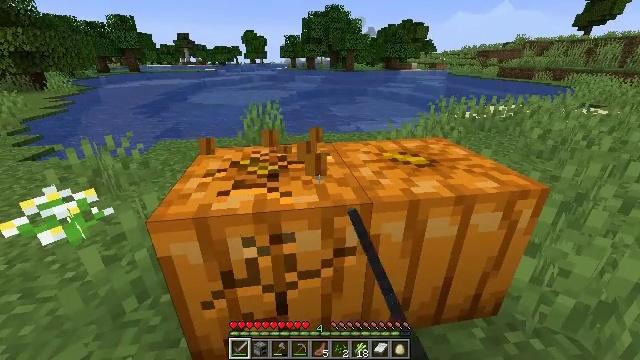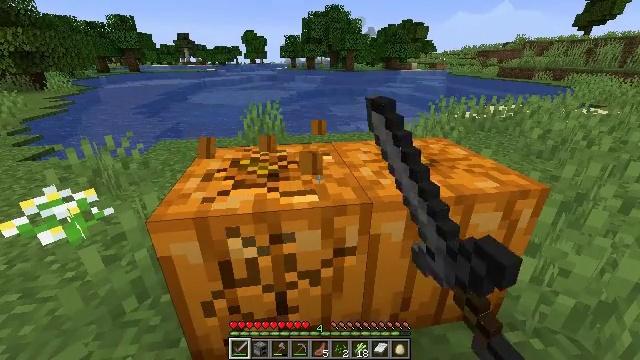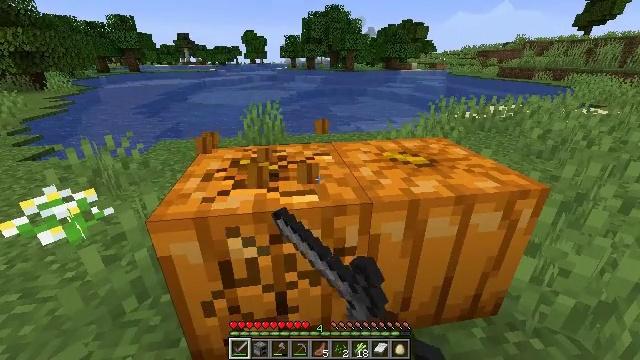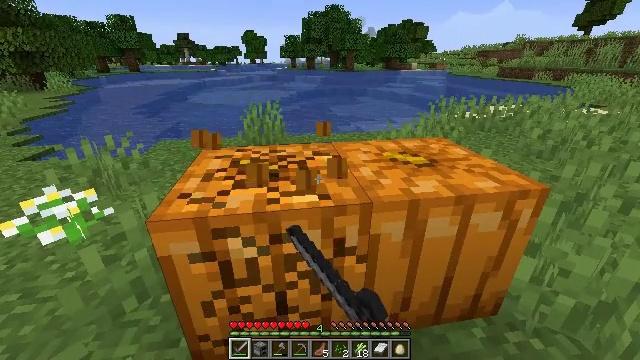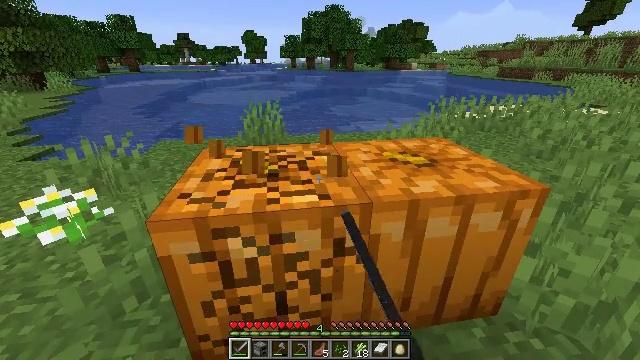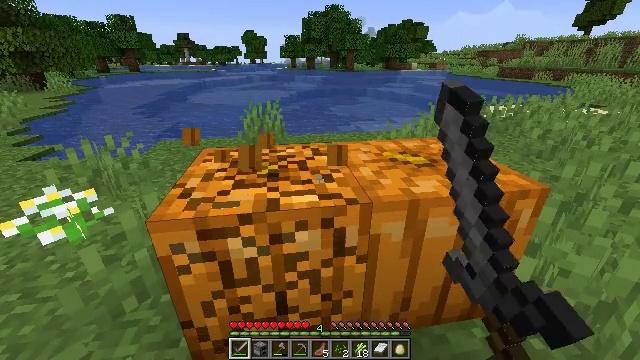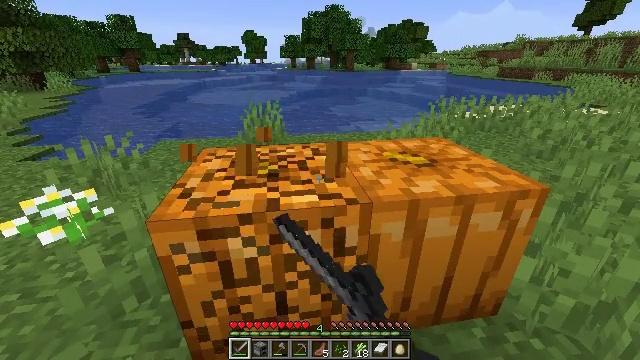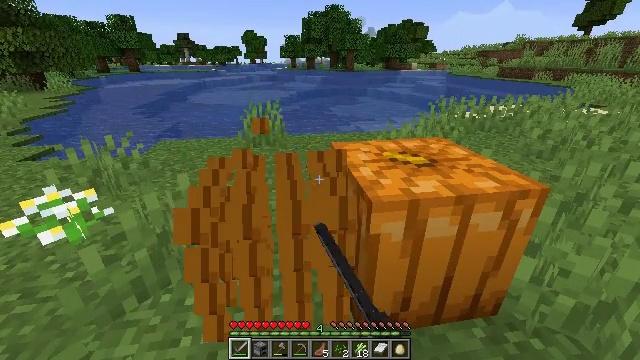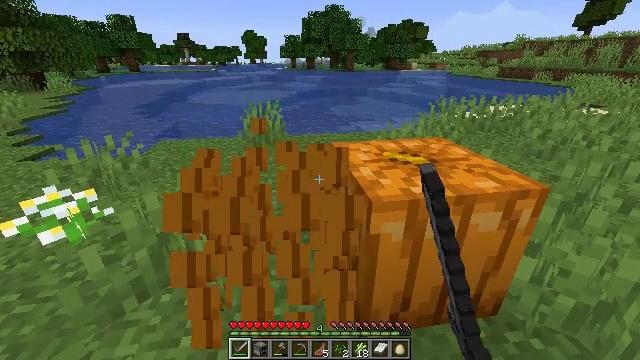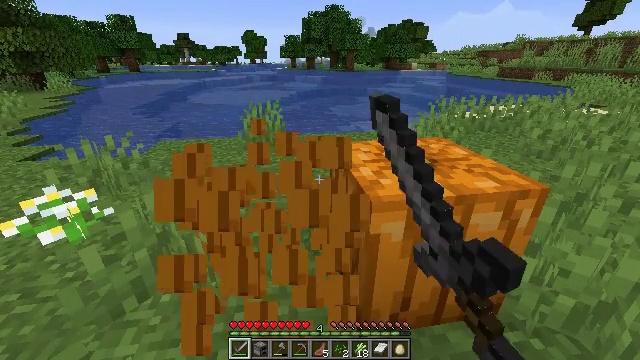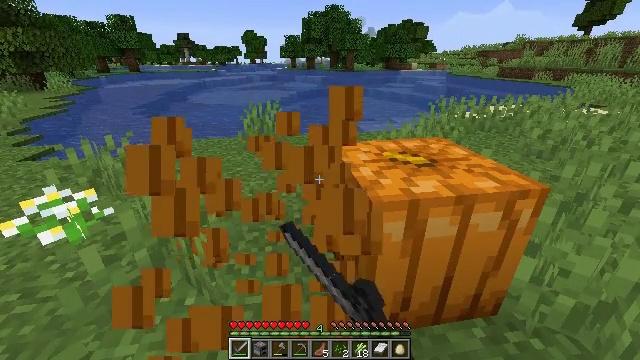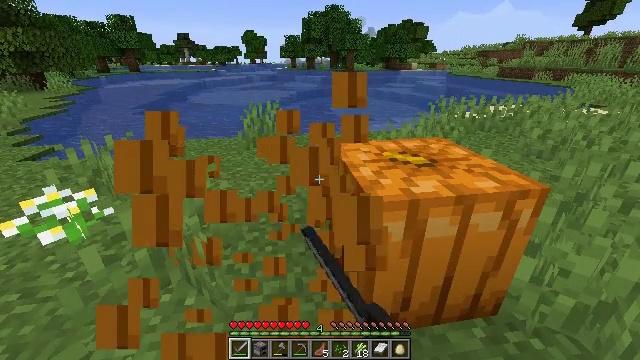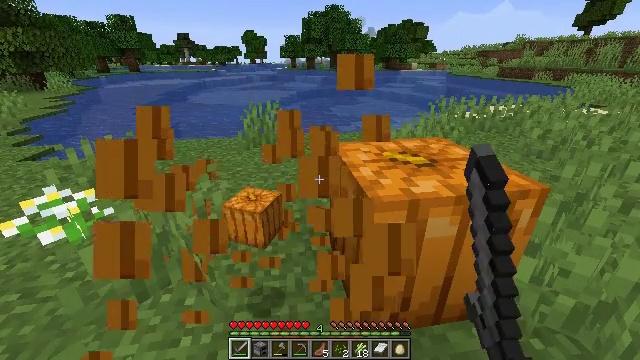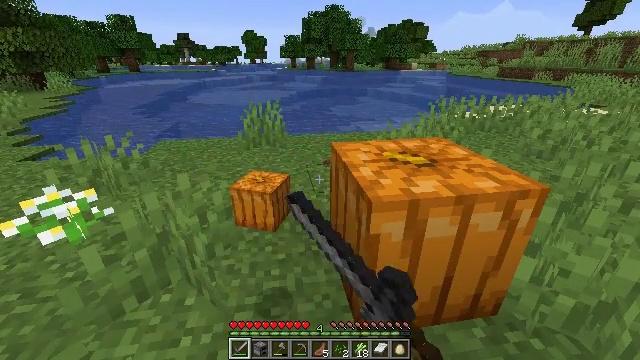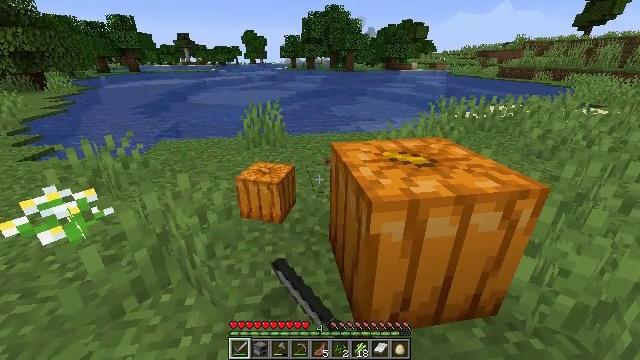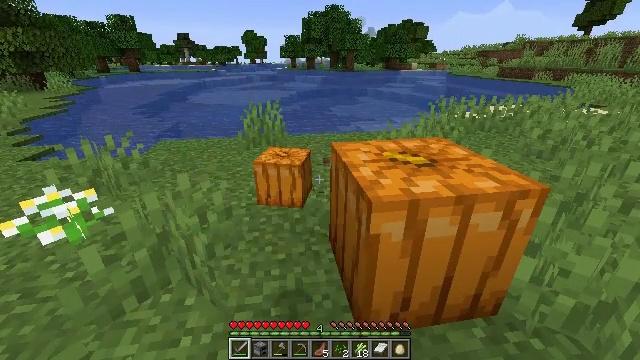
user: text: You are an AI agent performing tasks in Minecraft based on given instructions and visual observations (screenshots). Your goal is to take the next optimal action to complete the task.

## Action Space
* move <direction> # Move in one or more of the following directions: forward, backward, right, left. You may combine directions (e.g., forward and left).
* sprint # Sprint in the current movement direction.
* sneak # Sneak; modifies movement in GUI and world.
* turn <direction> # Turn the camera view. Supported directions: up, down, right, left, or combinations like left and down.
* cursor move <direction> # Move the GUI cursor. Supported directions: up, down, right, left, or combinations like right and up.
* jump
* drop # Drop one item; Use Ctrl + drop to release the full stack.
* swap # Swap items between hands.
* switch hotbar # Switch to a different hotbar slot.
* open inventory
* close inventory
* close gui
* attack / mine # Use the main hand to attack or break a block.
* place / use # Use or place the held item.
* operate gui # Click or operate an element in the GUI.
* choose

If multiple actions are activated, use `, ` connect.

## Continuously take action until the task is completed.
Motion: motion action
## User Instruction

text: Gather a pumpkin block.
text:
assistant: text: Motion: attack / mine
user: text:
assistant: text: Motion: attack / mine
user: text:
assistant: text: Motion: attack / mine
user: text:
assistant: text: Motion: attack / mine
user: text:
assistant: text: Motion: attack / mine
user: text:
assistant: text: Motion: attack / mine
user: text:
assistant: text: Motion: attack / mine
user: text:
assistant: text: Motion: attack / mine
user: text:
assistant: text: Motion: attack / mine
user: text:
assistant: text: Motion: attack / mine
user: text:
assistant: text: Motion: attack / mine
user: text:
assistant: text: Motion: attack / mine
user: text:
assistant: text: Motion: attack / mine
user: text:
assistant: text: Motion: attack / mine
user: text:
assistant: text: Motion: attack / mine
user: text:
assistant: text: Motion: turn right, attack / mine
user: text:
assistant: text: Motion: turn right, attack / mine
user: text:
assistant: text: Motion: turn right, attack / mine
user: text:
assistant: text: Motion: turn right, attack / mine
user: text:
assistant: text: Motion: turn right, attack / mine
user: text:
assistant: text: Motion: attack / mine
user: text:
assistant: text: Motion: attack / mine
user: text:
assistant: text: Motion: attack / mine
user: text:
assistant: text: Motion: attack / mine
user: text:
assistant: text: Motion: attack / mine
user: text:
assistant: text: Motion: attack / mine
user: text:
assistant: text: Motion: attack / mine
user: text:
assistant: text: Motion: attack / mine
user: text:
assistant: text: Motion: attack / mine
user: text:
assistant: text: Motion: attack / mine